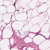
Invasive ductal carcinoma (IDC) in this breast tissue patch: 0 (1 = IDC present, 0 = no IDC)